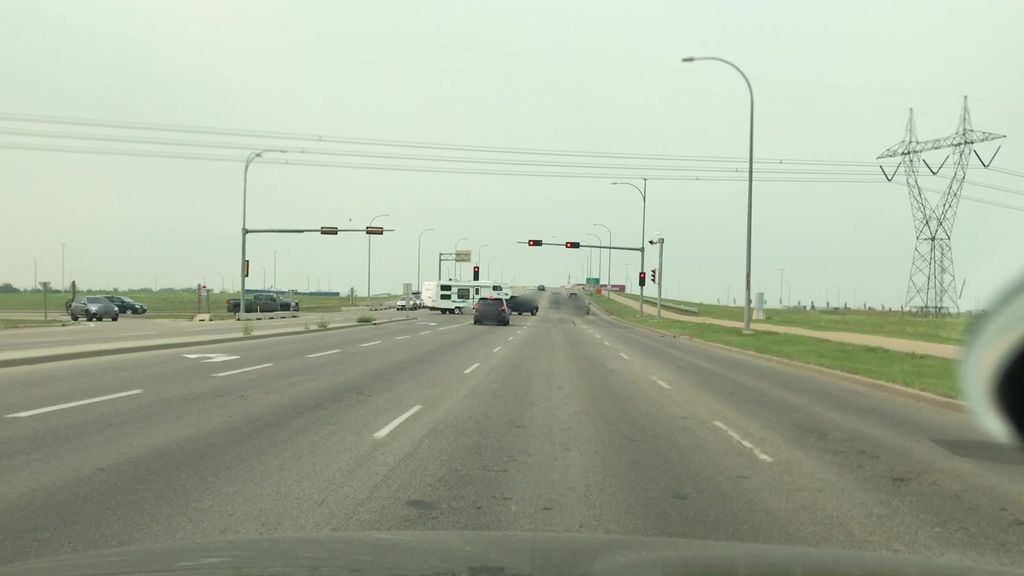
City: edmonton